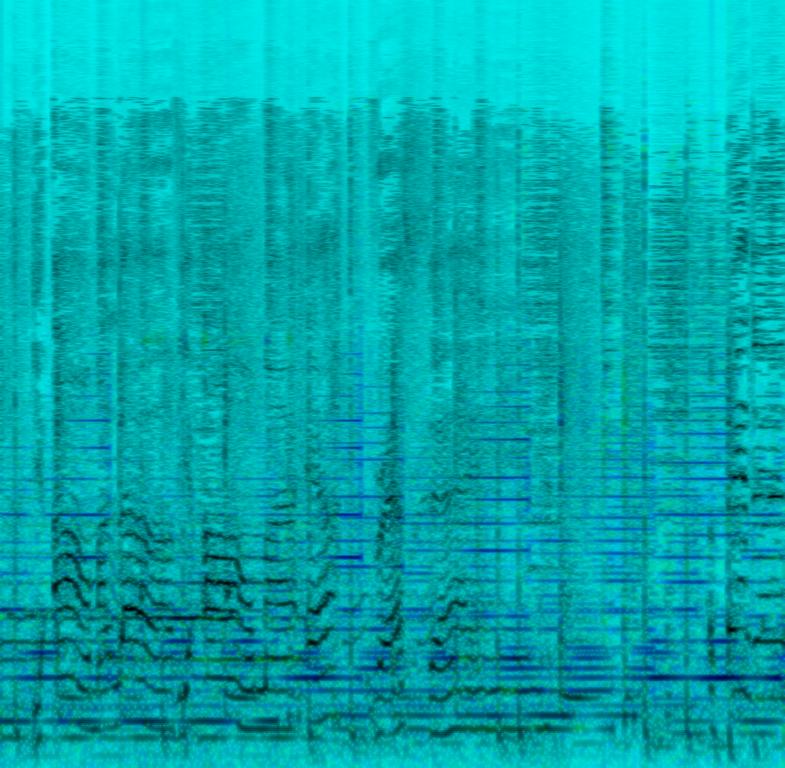
The low recording features a soft rock song that consists of flat, echoing male vocal singing over muffled drums and reversed synth keys melody located in the left channel of the stereo image - which makes the stereo image a bit unbalanced. The drums consist of groovy snare, punchy kicks and shimmering cymbals. At the end of the loop, there is a reversed high pitched vocal riser. It sounds thin and a bit muffled overall.